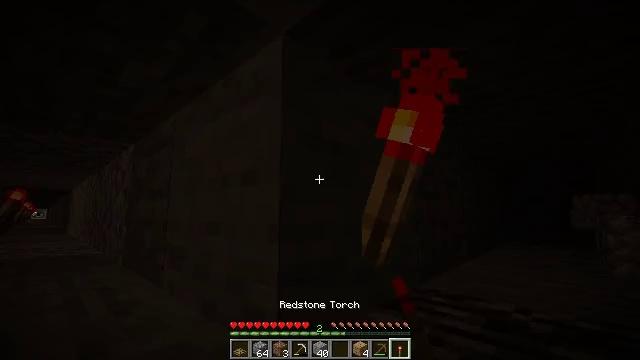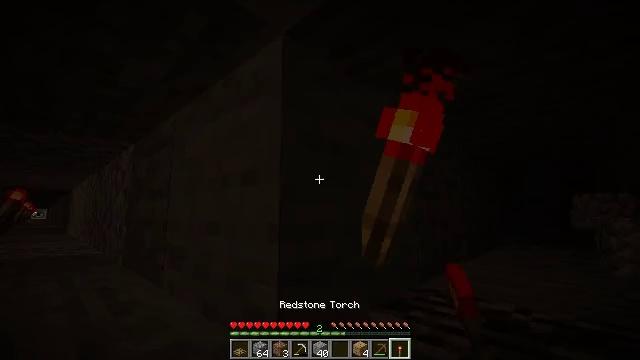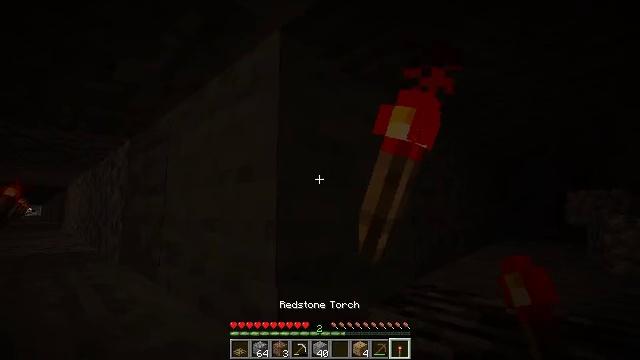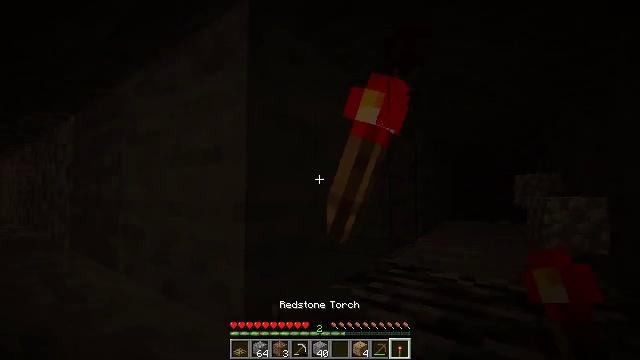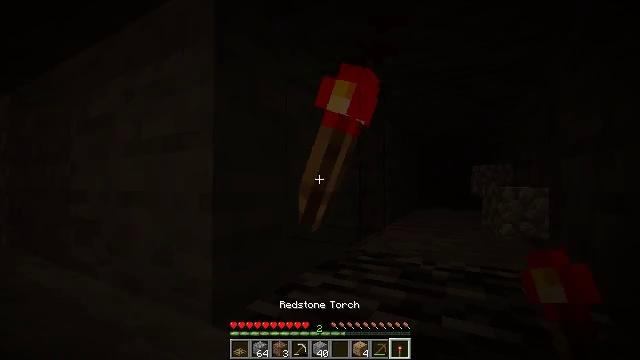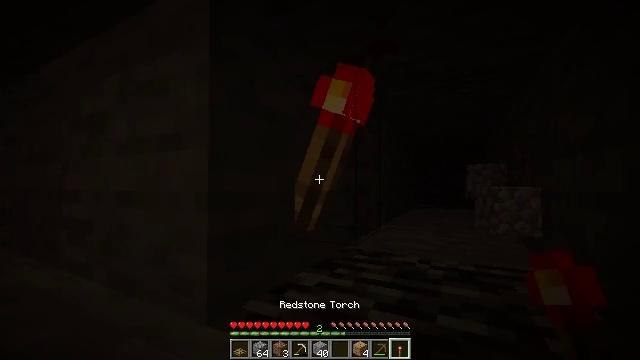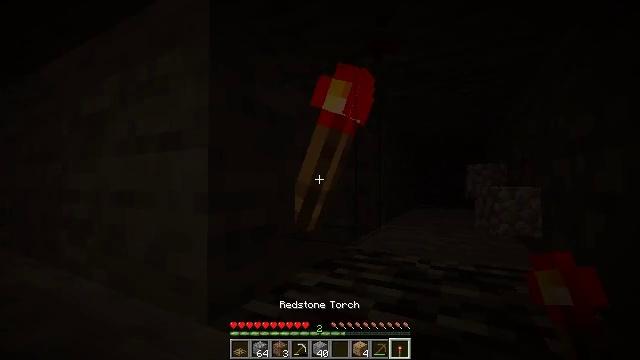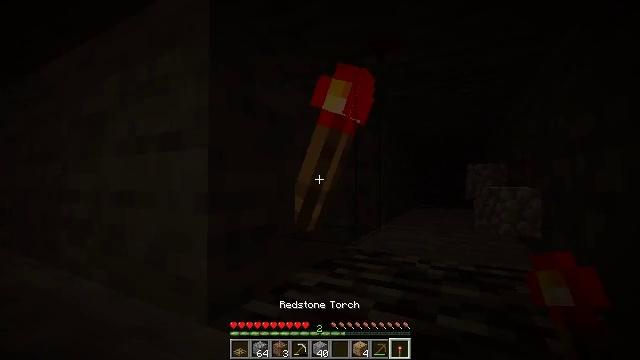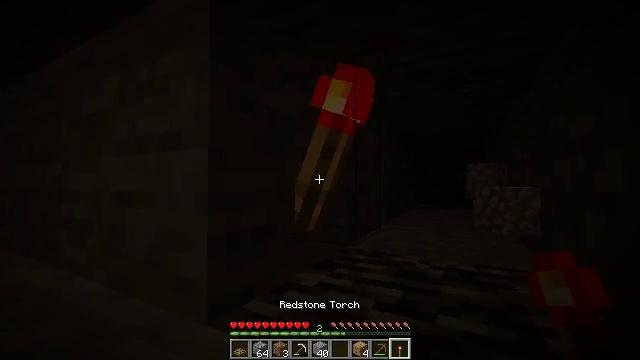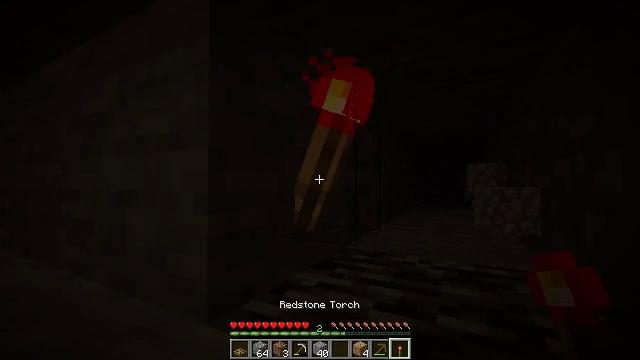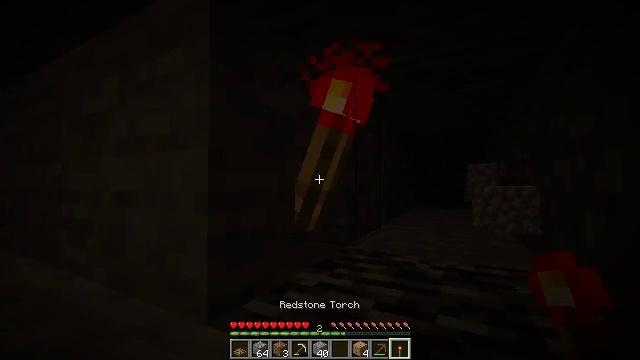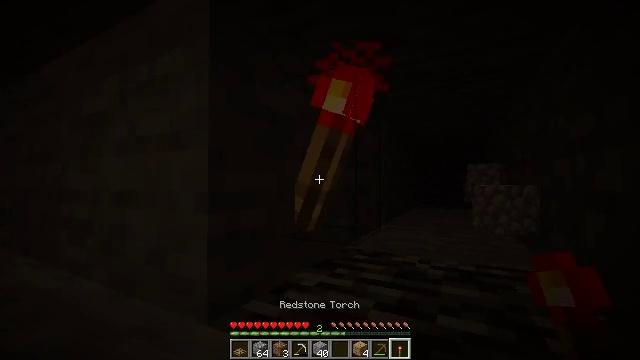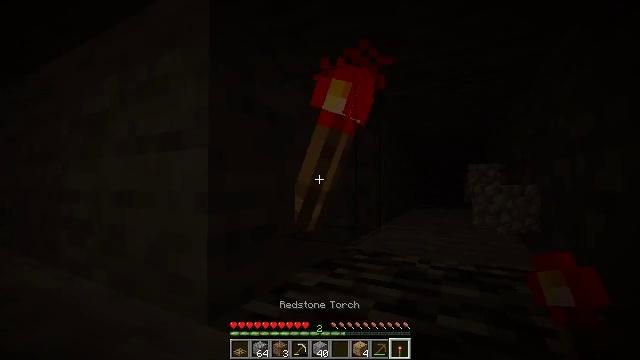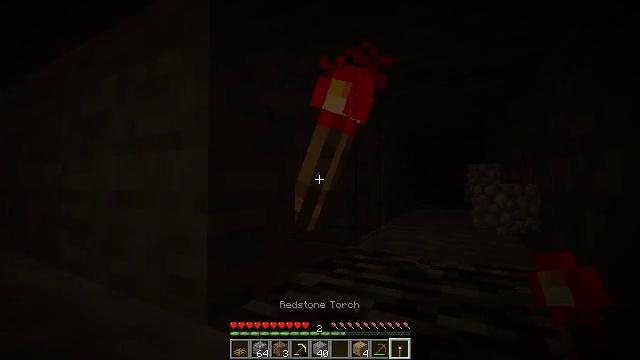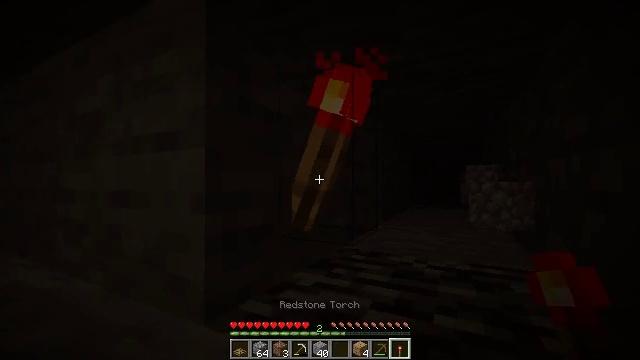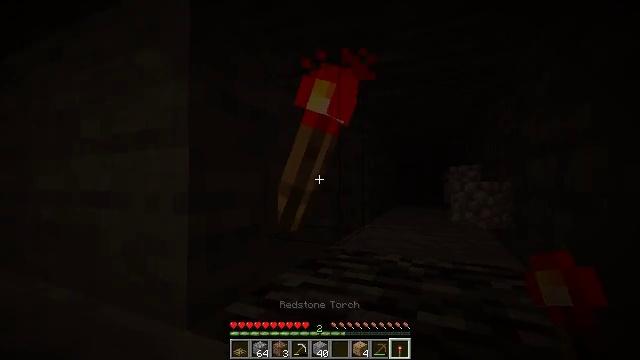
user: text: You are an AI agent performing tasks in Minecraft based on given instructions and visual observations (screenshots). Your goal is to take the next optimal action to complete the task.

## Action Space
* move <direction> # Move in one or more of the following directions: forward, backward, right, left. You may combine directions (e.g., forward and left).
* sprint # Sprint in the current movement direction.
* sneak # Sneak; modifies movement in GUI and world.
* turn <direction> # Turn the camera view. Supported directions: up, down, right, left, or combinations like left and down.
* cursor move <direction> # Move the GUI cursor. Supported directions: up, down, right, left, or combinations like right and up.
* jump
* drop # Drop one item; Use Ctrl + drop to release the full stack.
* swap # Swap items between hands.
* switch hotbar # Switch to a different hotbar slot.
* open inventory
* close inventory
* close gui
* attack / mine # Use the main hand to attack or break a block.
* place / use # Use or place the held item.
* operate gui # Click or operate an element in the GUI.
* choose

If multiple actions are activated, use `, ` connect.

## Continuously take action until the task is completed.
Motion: motion action
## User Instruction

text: Break the redstone wall torch.
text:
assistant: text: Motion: no_op
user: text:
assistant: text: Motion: no_op
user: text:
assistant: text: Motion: turn right and down
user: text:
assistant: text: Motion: turn right and down
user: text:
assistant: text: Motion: no_op
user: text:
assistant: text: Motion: no_op
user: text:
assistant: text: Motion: no_op
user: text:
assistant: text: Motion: no_op
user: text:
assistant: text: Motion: no_op
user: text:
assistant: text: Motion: no_op
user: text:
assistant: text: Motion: no_op
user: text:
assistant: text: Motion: no_op
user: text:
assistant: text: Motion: no_op
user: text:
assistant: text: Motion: no_op
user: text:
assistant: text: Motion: turn right
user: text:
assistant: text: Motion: turn right
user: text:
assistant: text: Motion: move forward, turn right
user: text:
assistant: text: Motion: move forward, turn right
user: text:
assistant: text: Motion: move forward, turn right
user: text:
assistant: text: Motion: move forward
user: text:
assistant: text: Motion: move forward
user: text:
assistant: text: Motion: no_op
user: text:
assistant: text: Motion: no_op
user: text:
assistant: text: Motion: no_op
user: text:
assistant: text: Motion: no_op
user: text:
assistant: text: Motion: no_op
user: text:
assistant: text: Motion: turn right
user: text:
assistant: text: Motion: no_op
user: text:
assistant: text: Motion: no_op
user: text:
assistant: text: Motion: no_op